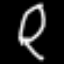
Label: leaf